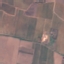
Label: PermanentCrop